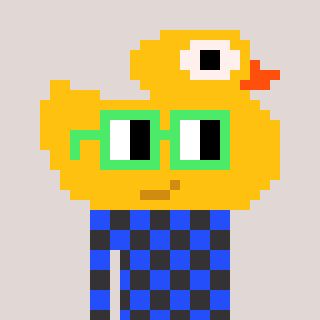
a pixel art character with square light green glasses, a ducky-shaped head and a grayscale-colored body on a warm background